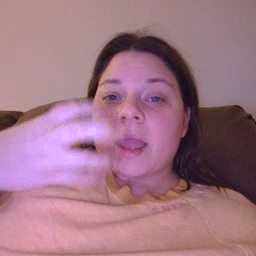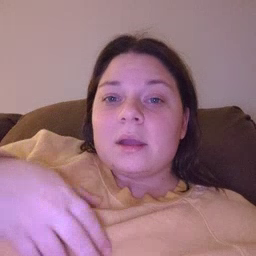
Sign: mad